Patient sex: M
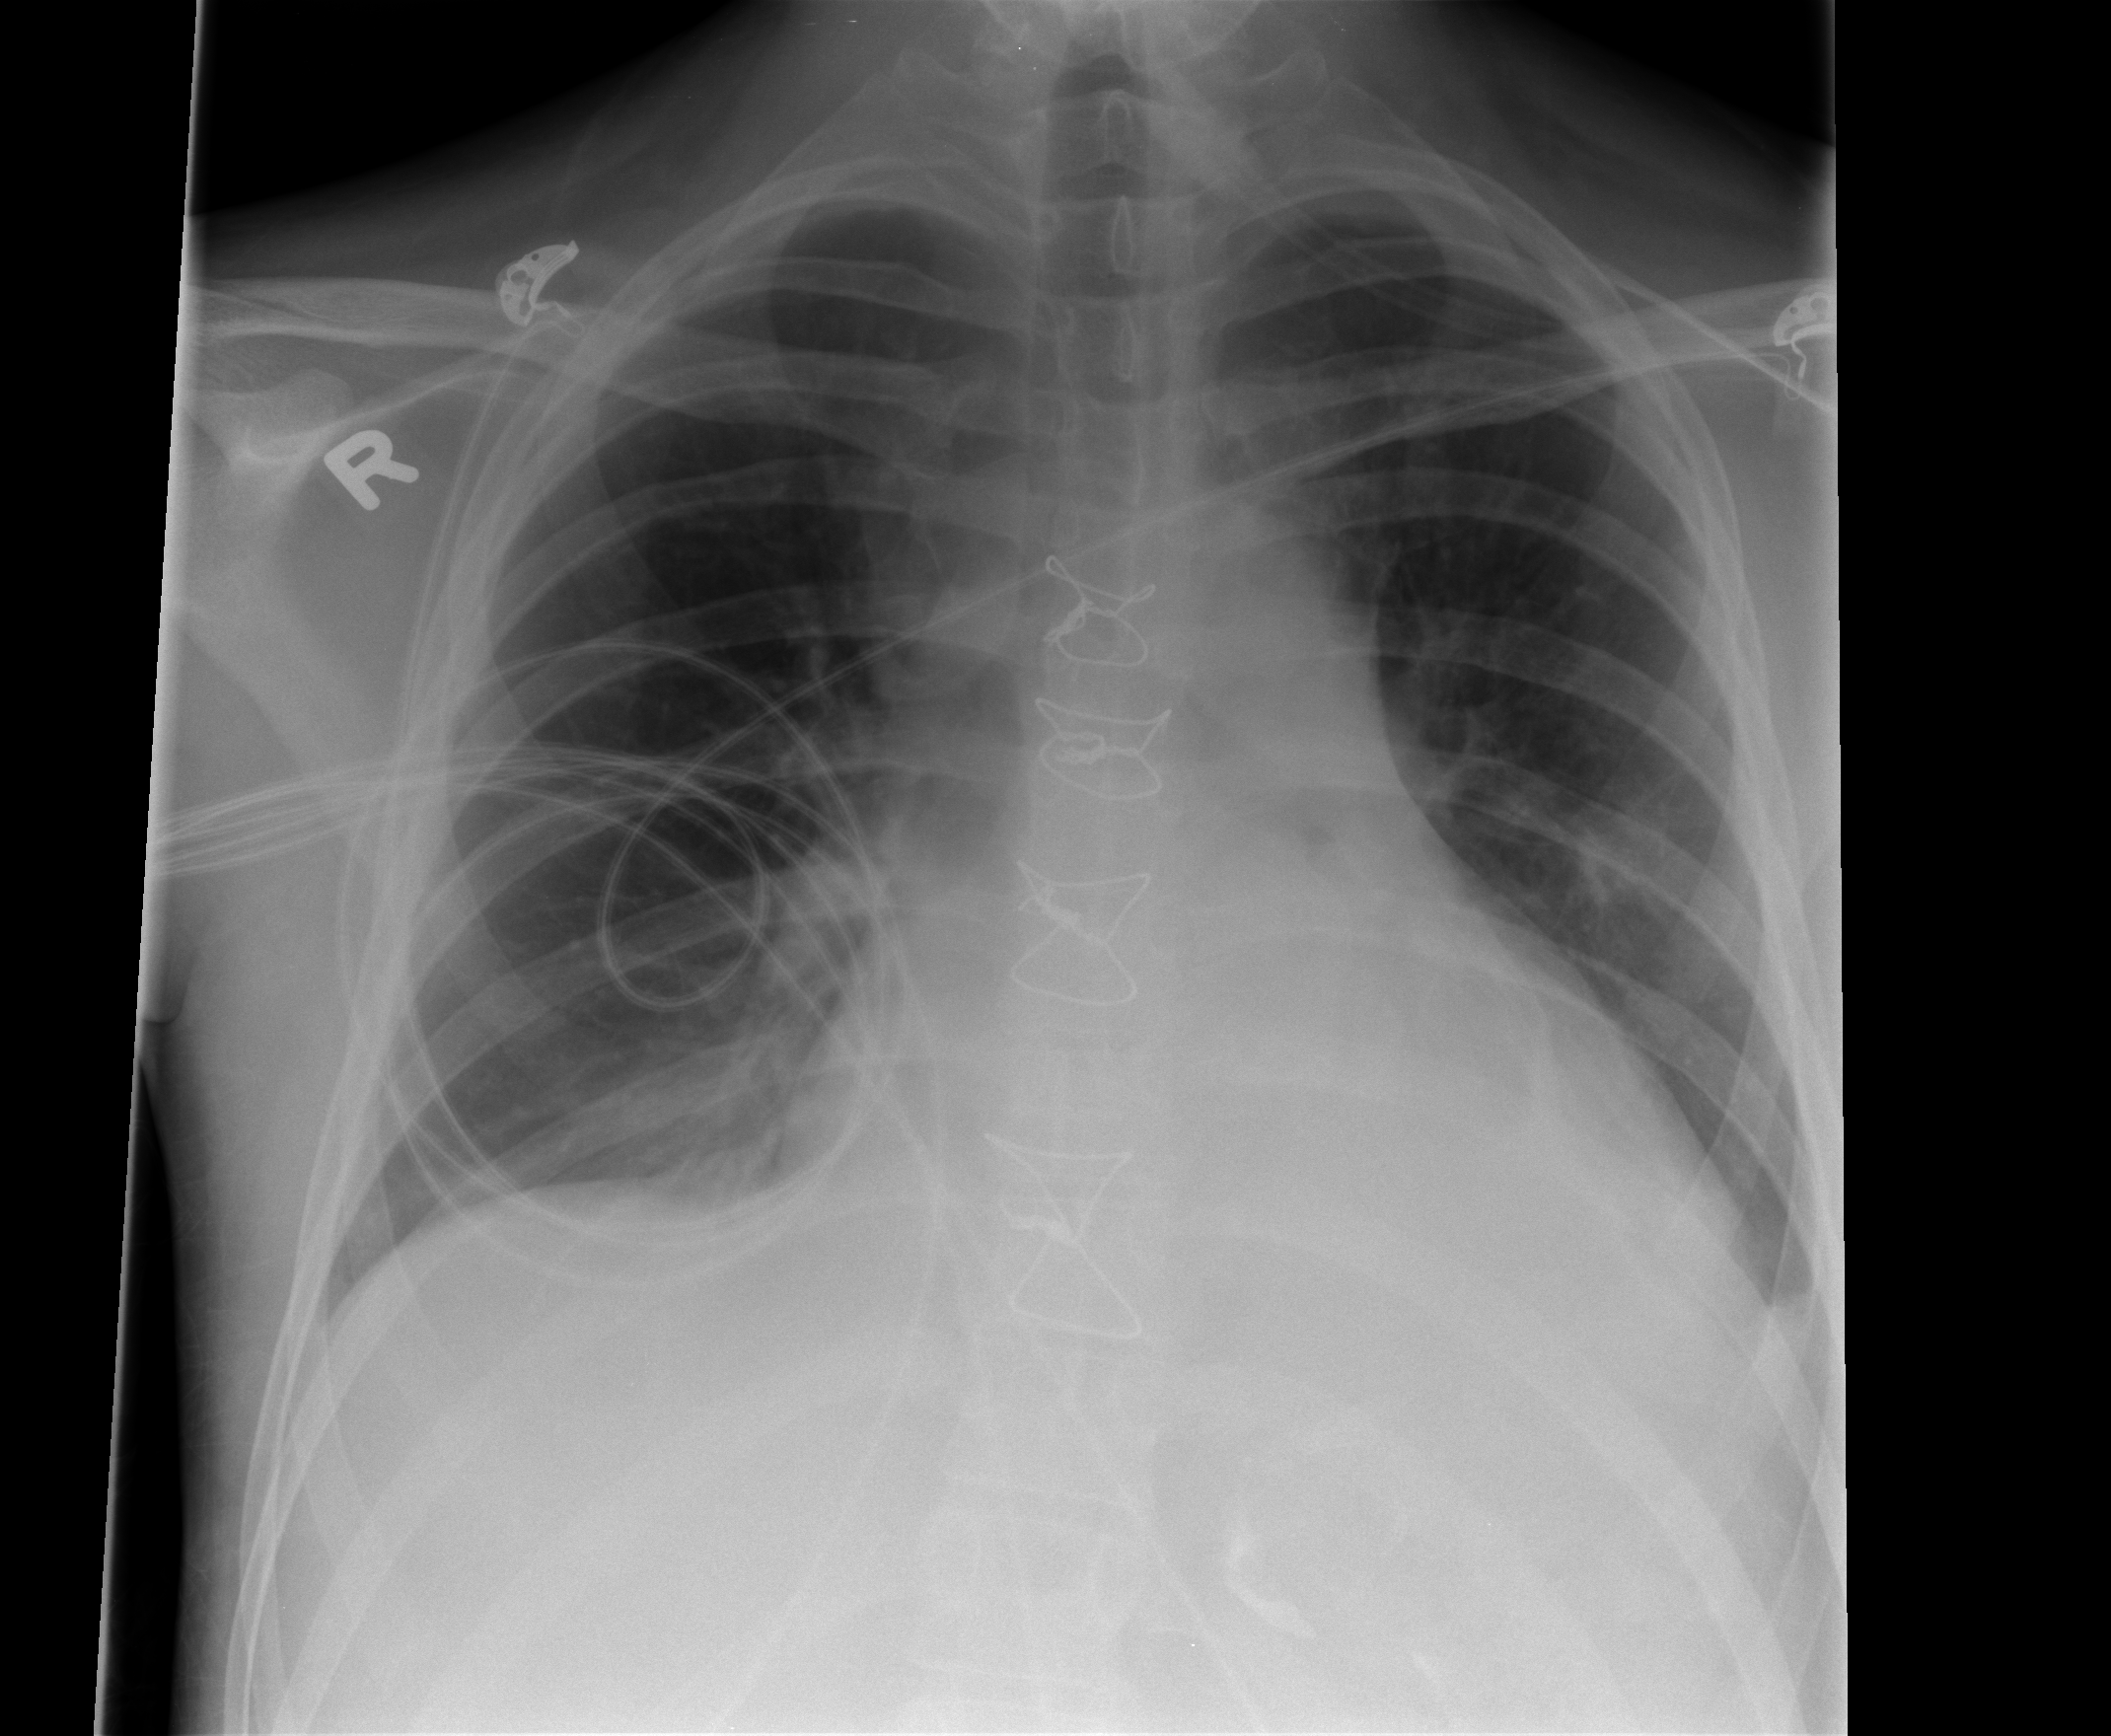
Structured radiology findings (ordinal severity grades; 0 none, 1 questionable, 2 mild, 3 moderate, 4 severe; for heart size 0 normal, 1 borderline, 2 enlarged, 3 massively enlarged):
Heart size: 2
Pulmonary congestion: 0
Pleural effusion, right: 0
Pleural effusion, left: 0
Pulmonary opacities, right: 0
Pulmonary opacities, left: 0
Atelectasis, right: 1
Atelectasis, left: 1